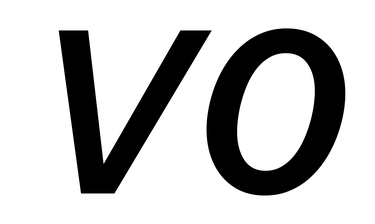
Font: InstrumentSans-Italic_SemiBold_Italic